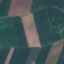
Land use / land cover class: AnnualCrop